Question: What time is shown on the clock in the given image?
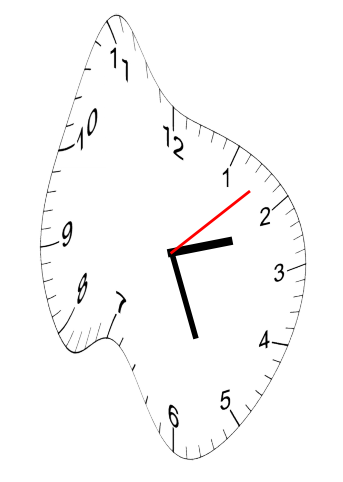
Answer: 02:26:08